Interaction volume radius: 10 \u00c5
Interaction volume height: 25 \u00c5
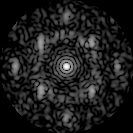
Disorder parameter: 0.5645